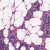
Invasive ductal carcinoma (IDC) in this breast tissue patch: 1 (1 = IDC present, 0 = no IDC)